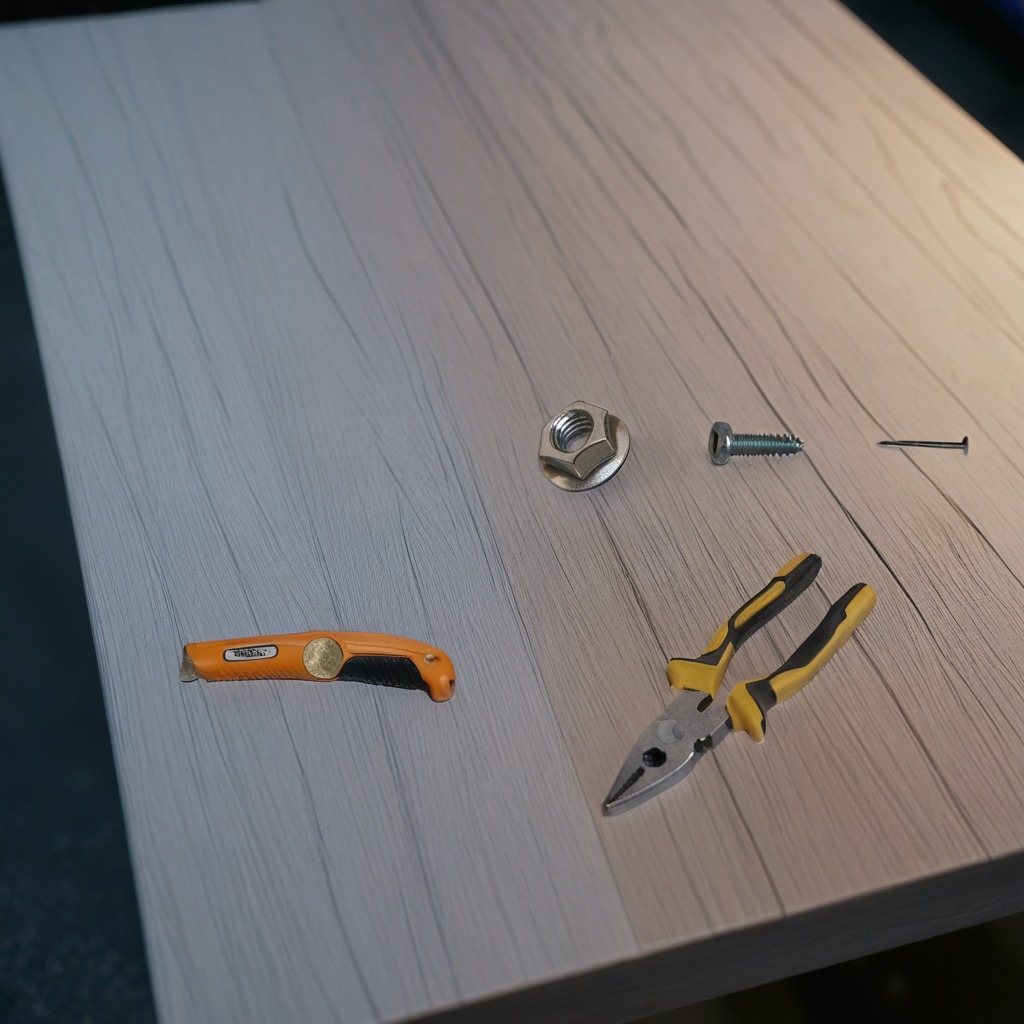
A utility knife, a metal machine screw, an iron nail, pliers, and a metal nut are lying on the old table in the small garage at twilight.